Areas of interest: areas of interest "Insurance Company"
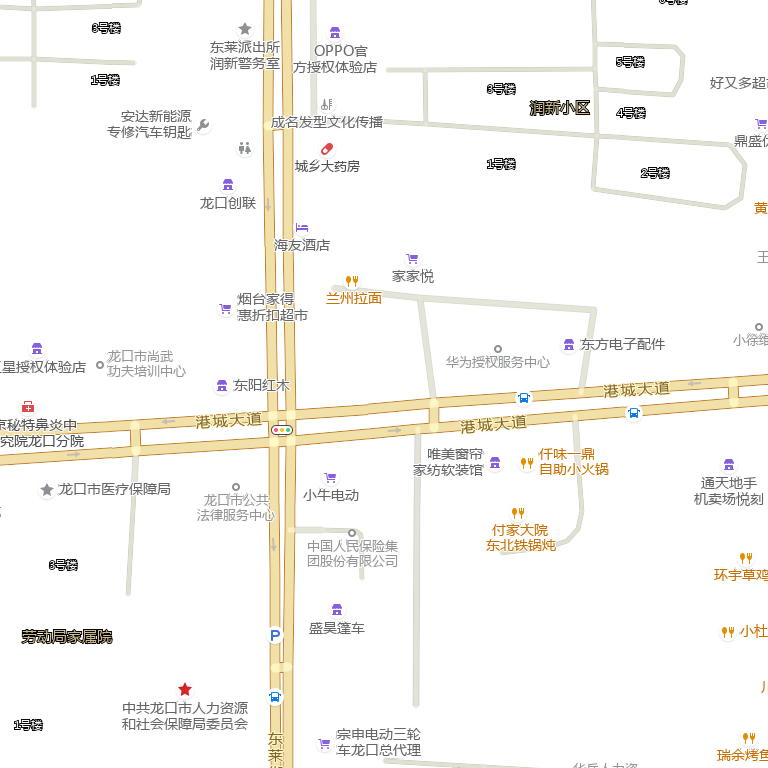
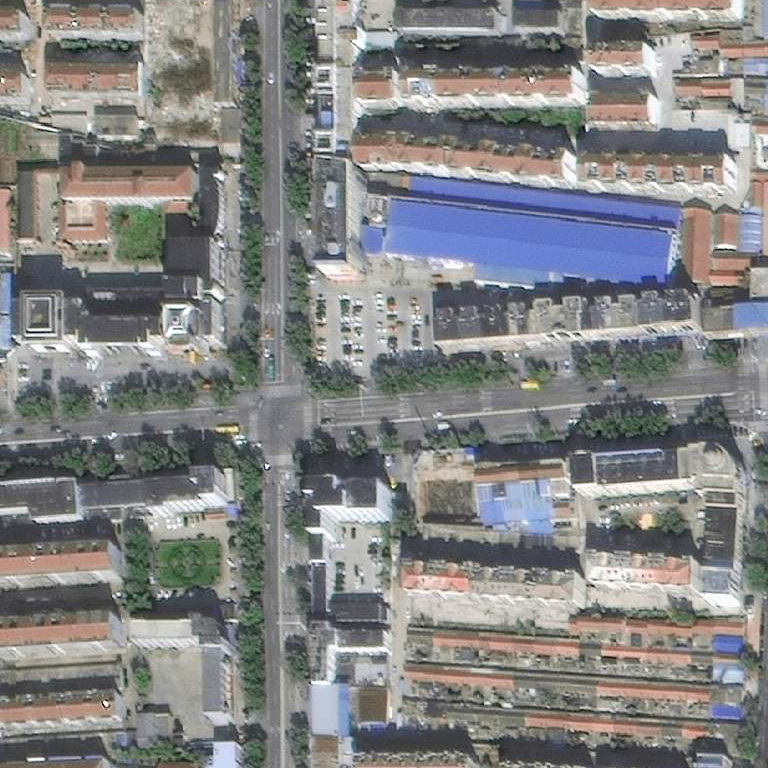